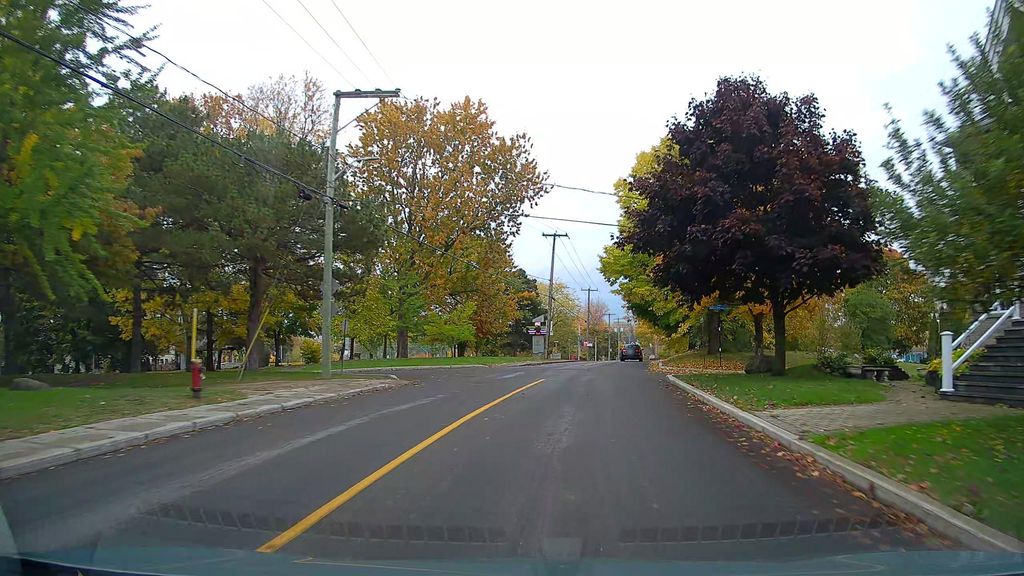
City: montreal